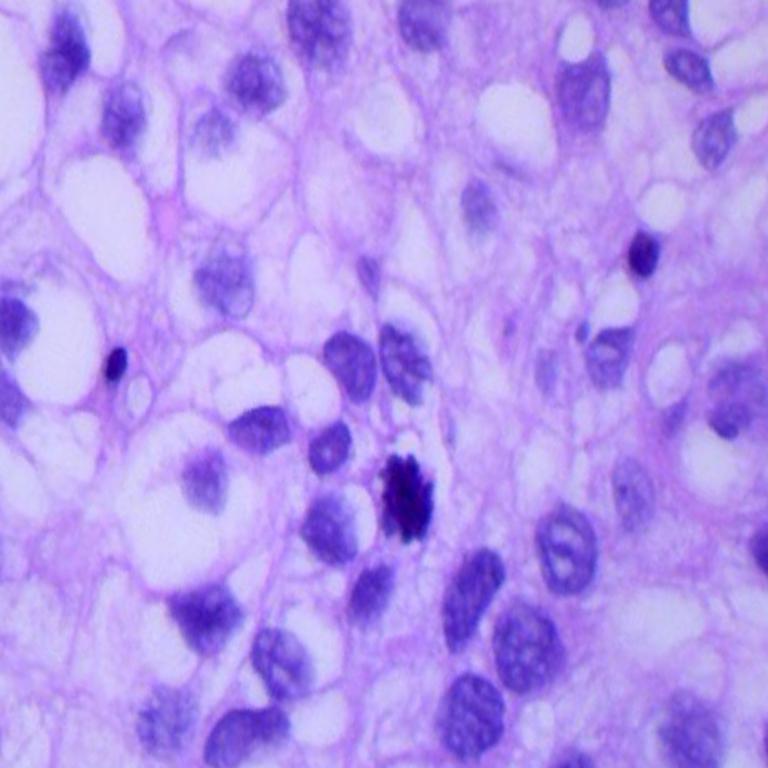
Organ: lung
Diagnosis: squamous carcinomas